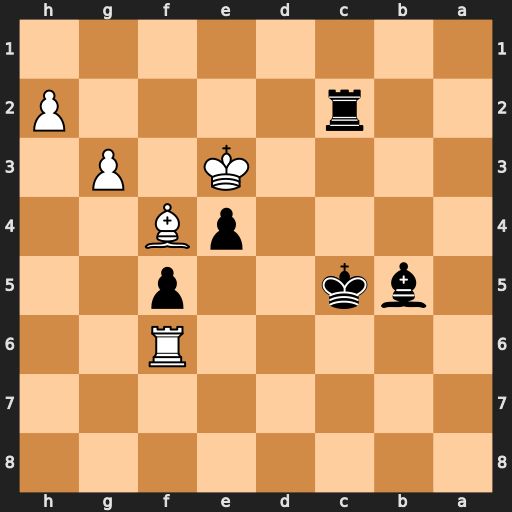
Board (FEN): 8/8/5R2/1bk2p2/4pB2/4K1P1/2r4P/8
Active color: b
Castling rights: -
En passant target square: -
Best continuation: Re2#